Interaction volume radius: 10 \u00c5
Interaction volume height: 10 \u00c5
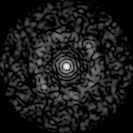
Disorder parameter: 0.833